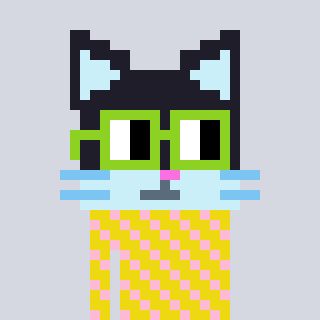
a pixel art character with square light green glasses, a cat-shaped head and a yellow-colored body on a cool background